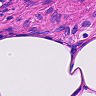
Metastatic tissue present: no